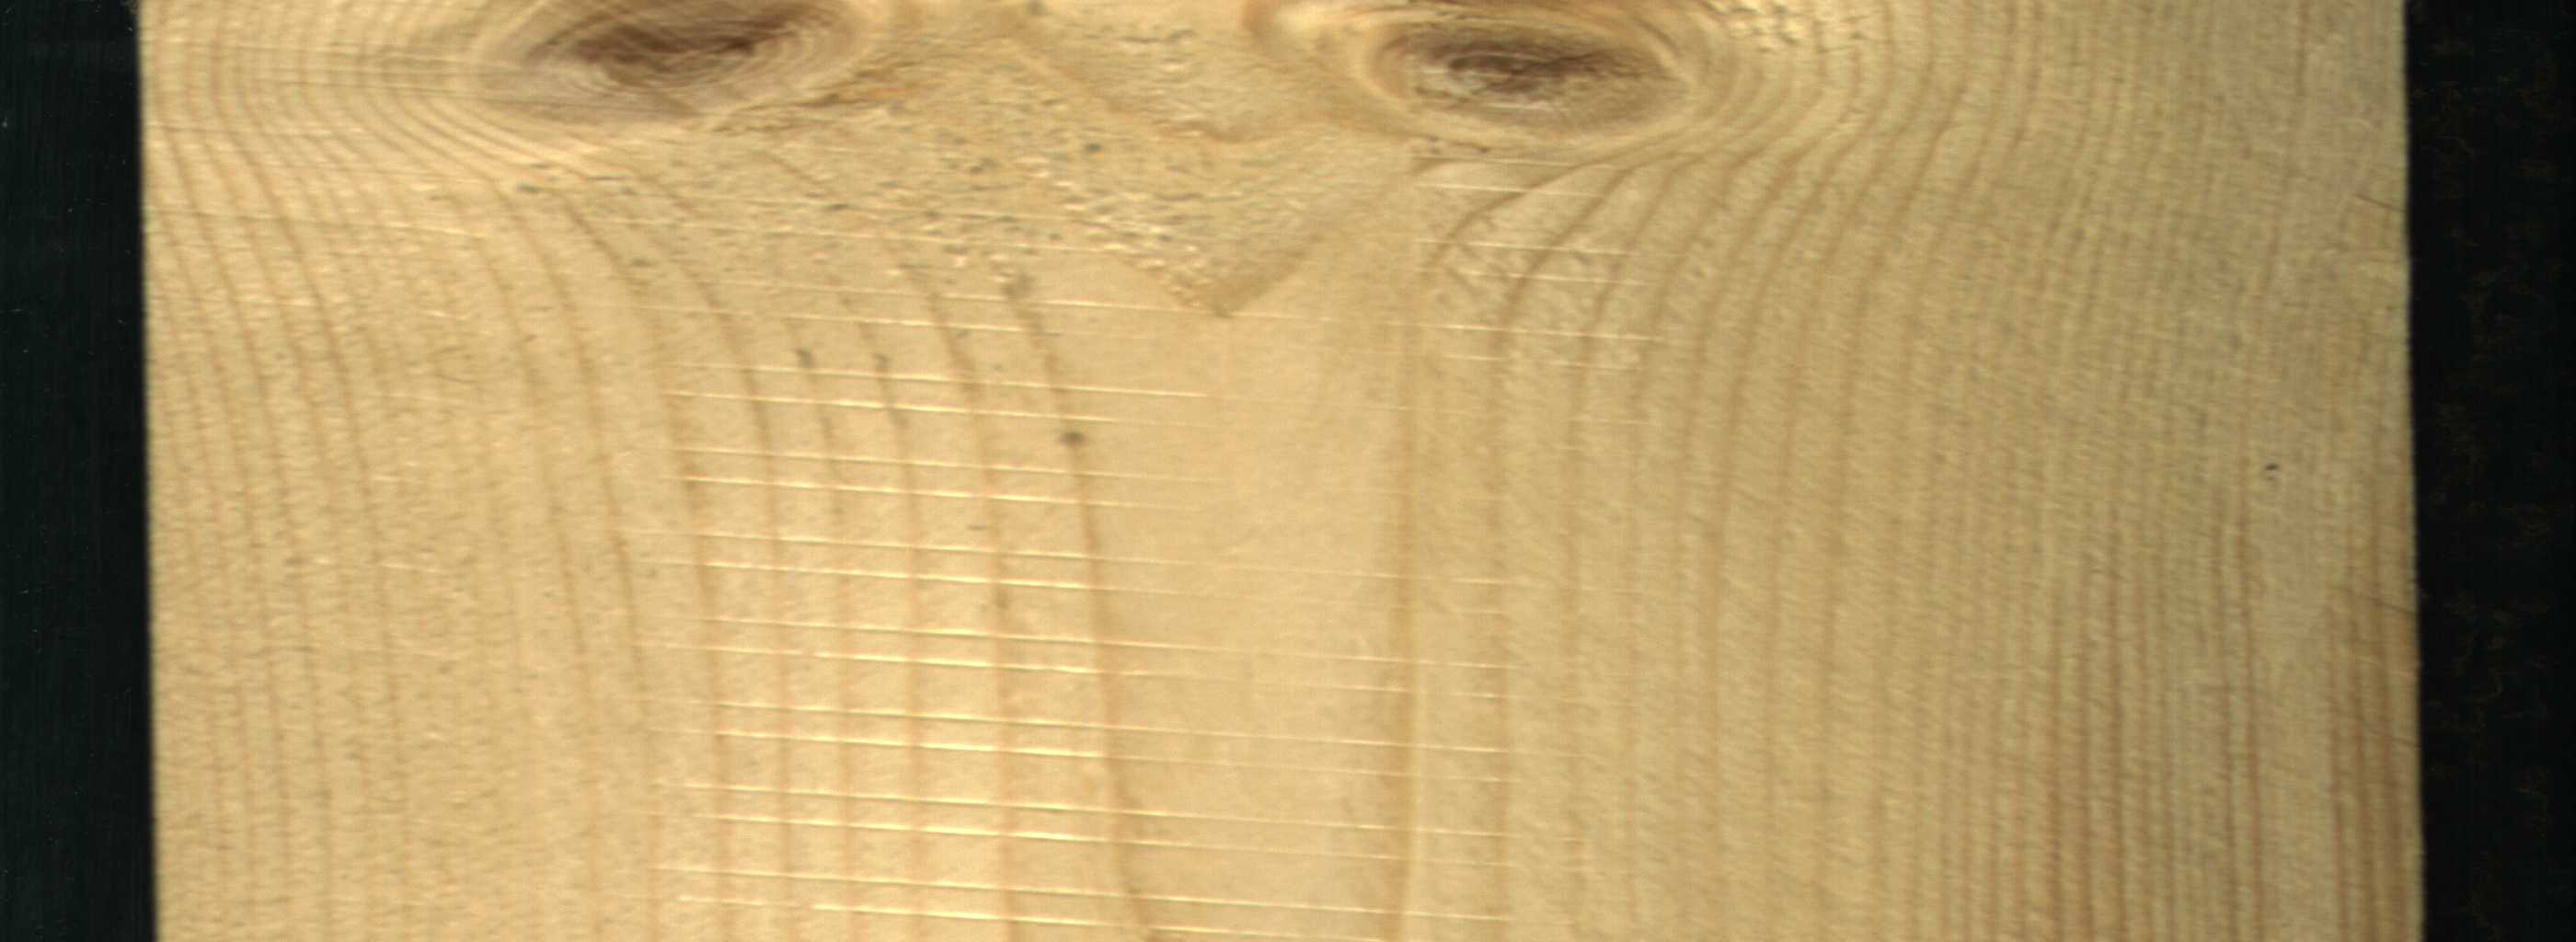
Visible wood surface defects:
Live_Knot
Live_Knot